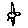
Label: bird